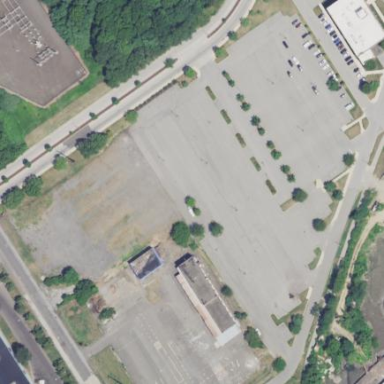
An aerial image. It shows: Parking area with surface.